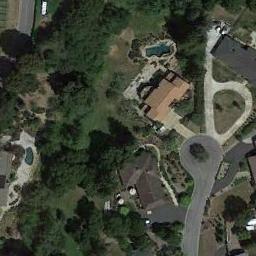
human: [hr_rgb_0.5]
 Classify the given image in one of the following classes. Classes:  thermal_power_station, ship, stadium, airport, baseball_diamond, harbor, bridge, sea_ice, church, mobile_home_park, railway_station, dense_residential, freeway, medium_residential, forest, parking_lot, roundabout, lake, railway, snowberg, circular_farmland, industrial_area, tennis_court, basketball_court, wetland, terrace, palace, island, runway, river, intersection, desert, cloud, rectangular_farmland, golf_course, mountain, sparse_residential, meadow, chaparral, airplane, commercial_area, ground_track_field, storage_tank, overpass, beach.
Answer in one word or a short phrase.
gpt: sparse_residential